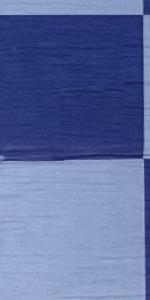
Label: Empty